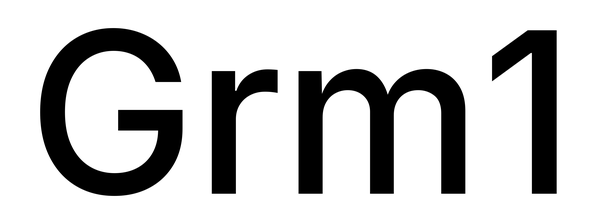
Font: Inter_Medium